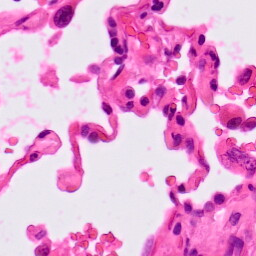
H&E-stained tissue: Lung